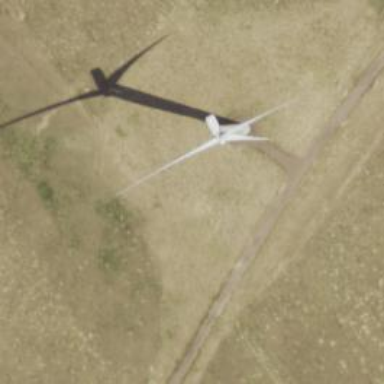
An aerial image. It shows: Wind generator using wind turbines of horizontal axis.